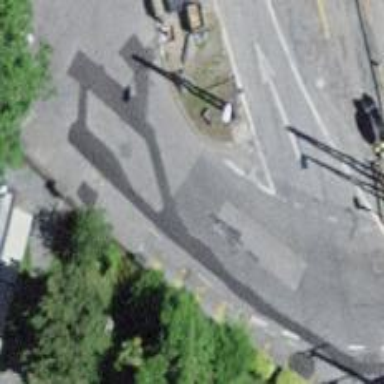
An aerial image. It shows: Mini roundabout on the road.